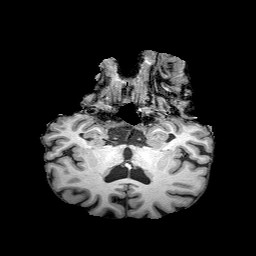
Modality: T1w
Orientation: sagittal
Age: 67
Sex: female
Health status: healthy